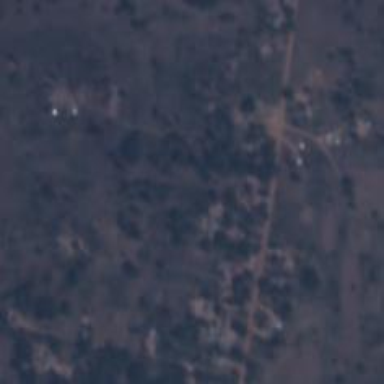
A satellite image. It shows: Village.